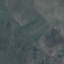
Land use / land cover: HerbaceousVegetation